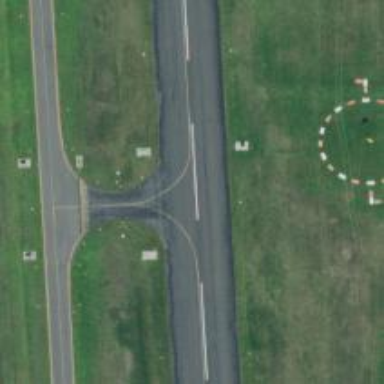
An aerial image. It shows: Taxiway at the airport with asphalt surface.